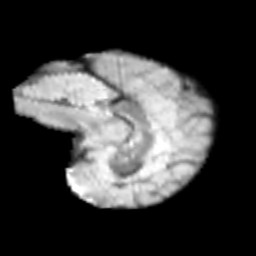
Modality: T2w
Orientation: sagittal
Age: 9
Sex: female
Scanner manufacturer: siemens
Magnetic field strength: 3 T
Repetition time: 3.8 s
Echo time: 0.07 s